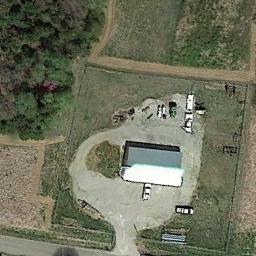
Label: sparse_residential